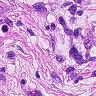
Metastatic tissue present: yes